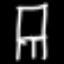
Label: chair